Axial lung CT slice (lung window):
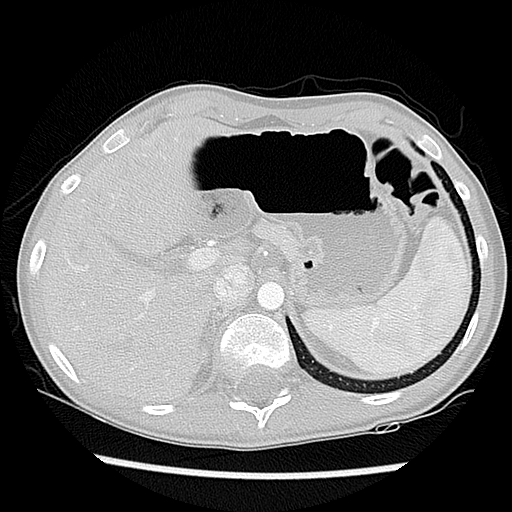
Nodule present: no